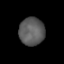
Tissue: lung
Cell type: Endothelial cells
Senescence score: 0.5435
Nuclear area (px): 693
Mean DAPI intensity: 91.41